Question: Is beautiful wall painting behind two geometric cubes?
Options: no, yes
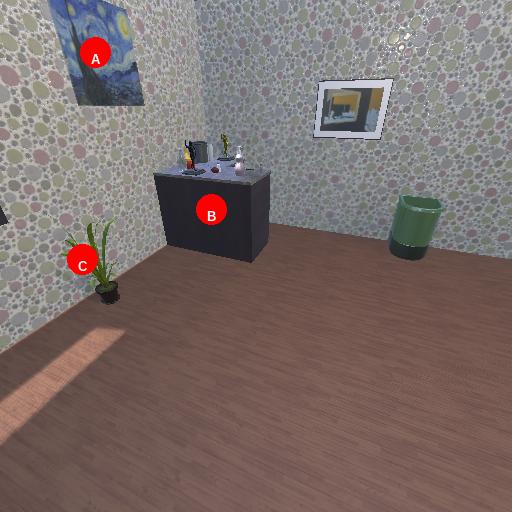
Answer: no